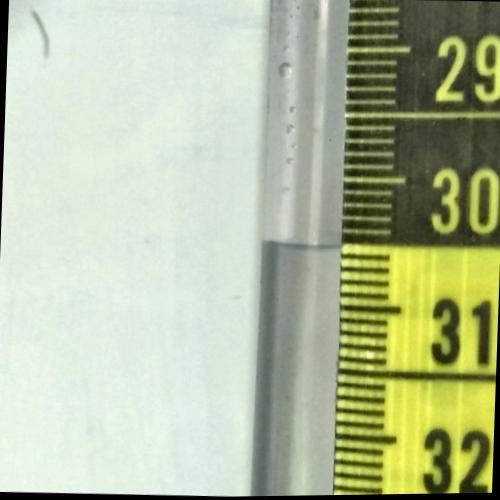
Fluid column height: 30.5 cm